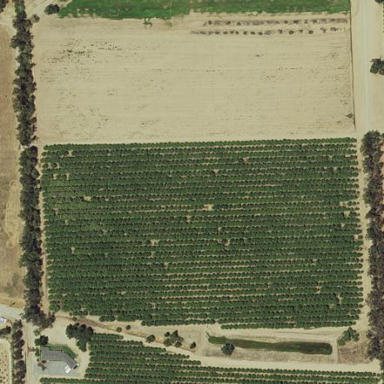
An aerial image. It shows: Orchard filled with almond trees.